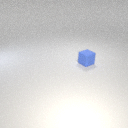
small blue rubber cube